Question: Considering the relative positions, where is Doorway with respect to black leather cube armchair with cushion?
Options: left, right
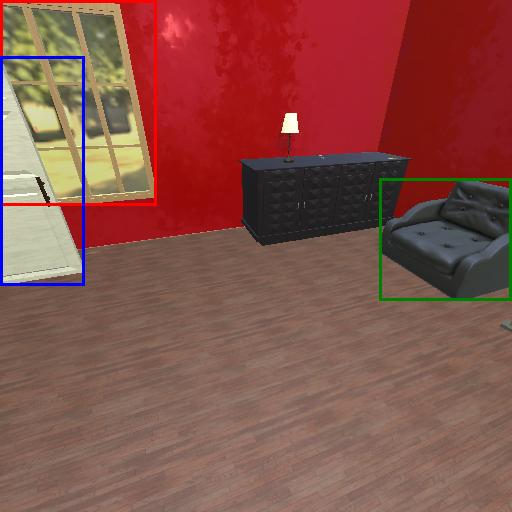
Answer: left